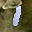
Label: 1